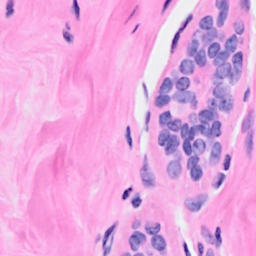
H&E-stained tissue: Breast